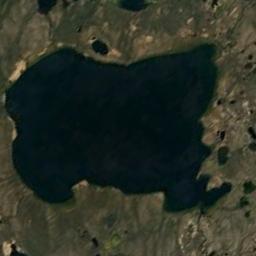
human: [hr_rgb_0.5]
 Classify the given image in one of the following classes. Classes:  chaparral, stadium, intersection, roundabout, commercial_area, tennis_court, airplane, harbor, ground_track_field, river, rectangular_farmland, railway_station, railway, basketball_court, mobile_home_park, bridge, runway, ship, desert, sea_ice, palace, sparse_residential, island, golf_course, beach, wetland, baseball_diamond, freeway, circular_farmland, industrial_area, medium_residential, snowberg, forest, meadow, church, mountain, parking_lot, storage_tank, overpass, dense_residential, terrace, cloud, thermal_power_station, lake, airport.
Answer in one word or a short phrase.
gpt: lake